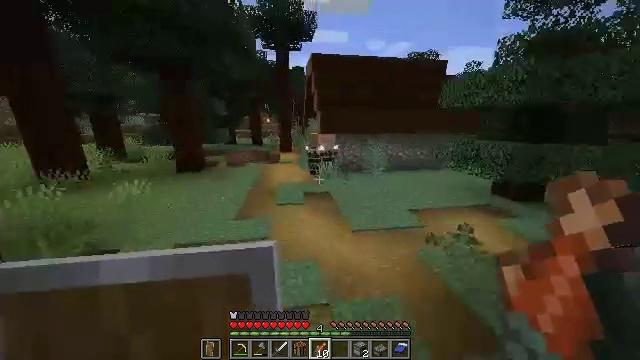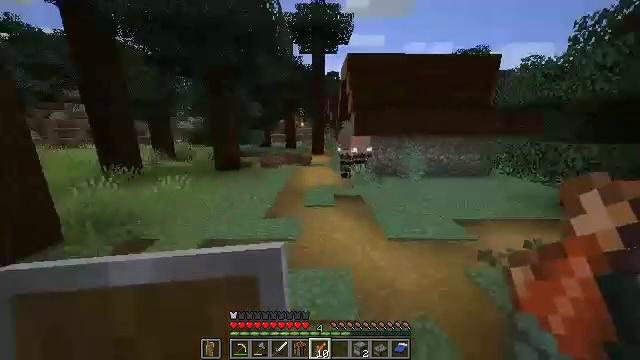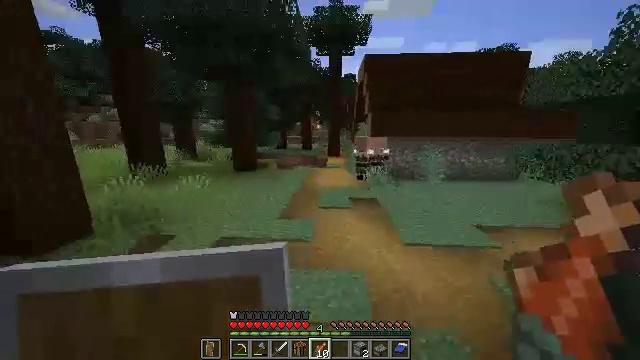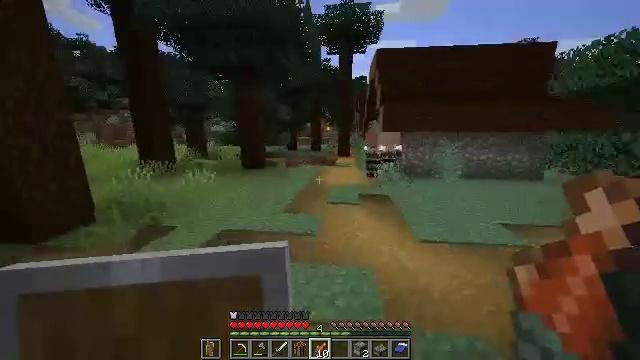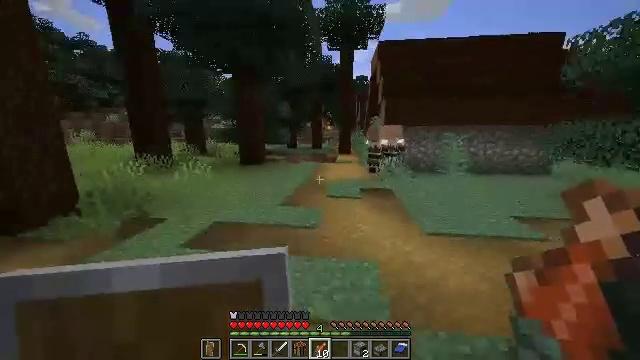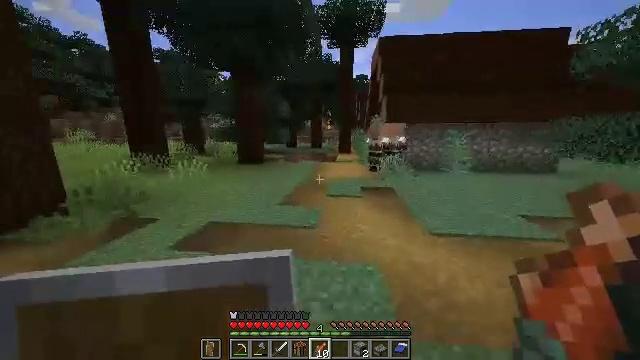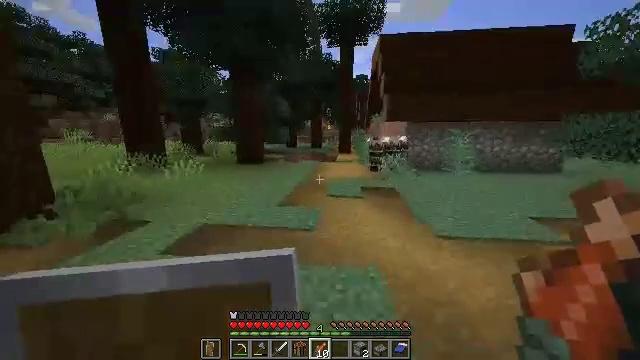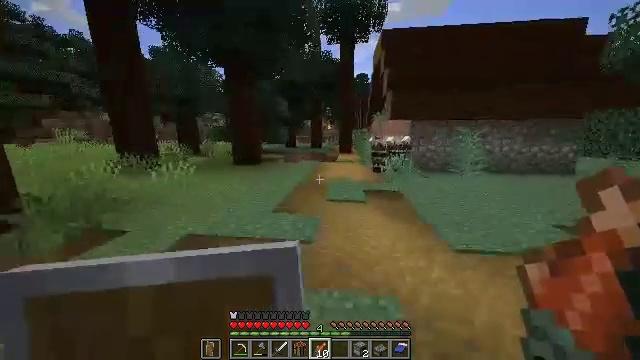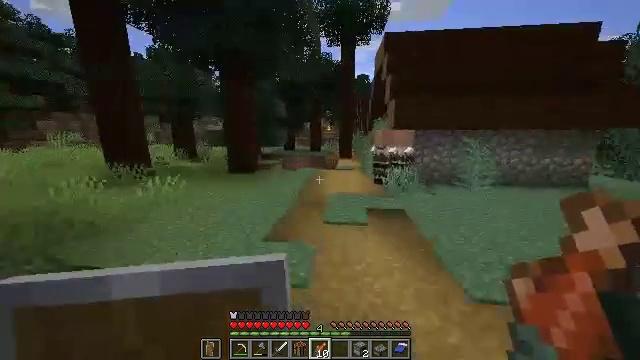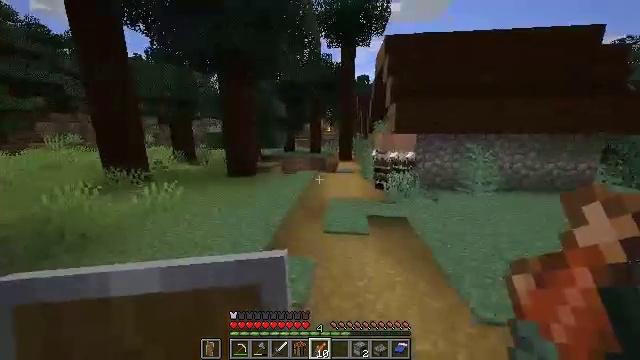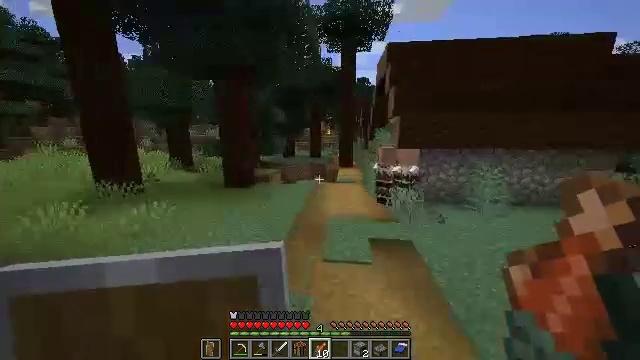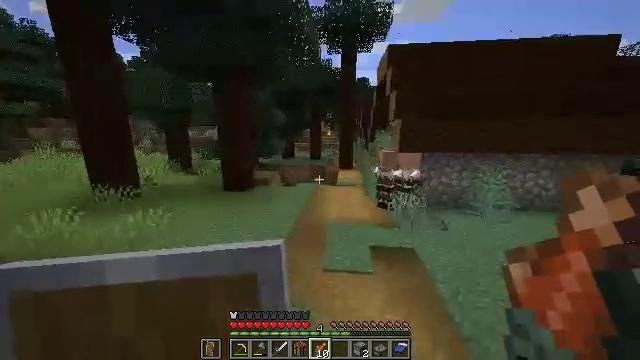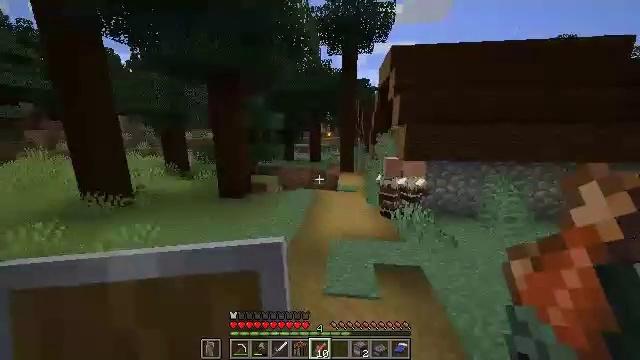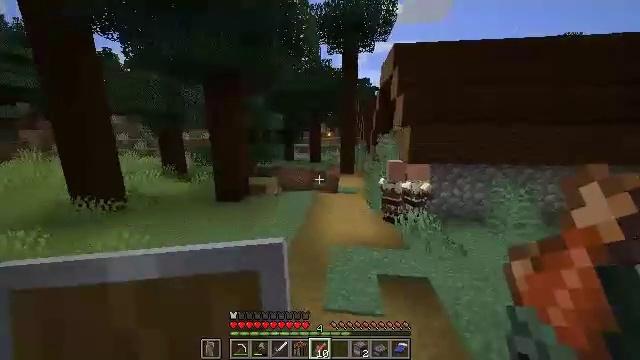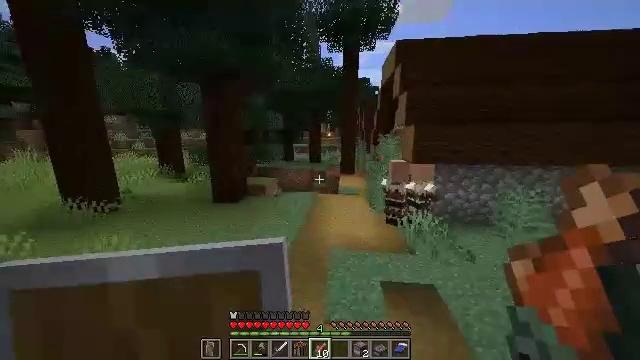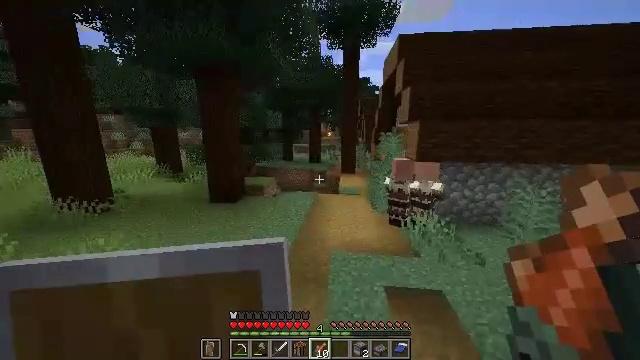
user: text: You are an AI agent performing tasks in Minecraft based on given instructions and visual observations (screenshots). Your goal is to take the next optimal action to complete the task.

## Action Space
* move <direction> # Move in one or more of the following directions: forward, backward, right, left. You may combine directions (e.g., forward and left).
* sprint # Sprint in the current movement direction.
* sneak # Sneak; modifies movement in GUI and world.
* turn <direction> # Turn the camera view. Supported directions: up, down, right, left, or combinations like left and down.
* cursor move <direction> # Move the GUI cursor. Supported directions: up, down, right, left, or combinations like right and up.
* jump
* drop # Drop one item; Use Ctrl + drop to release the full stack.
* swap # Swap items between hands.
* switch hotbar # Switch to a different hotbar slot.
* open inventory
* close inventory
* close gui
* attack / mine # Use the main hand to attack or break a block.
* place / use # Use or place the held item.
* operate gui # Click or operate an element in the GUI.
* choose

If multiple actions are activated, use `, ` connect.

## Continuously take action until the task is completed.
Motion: motion action
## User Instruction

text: Mine the campfire to collect it.
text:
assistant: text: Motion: move forward, turn left and up
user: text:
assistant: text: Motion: move forward, turn left
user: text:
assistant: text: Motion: move forward, turn left
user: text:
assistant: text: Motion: move forward
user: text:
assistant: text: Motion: move forward
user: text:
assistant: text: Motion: move forward
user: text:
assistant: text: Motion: move forward
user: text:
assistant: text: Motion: move forward, jump
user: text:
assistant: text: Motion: move forward, jump
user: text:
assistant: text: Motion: move forward, jump
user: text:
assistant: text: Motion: move forward, jump
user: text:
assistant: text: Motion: move forward, jump
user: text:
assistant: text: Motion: move forward, jump
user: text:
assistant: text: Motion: move forward, jump
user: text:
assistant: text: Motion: move forward, jump
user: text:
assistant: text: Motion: move forward, jump
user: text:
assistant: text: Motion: move forward, jump
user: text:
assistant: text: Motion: move forward, turn right, jump
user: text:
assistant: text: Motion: move forward, turn right, jump
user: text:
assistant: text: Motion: move forward, jump
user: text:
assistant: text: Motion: move forward, jump
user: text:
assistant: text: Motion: move forward, jump
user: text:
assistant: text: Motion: move forward, jump
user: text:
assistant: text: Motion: move forward, jump
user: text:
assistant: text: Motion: move forward, jump
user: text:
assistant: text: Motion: move forward, turn right, jump
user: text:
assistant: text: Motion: move forward, turn right, jump
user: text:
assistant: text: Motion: move forward, turn right, jump
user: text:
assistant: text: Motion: move forward, turn right, jump
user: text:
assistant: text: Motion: move forward, turn right